Aerial crown-view tile of a tropical tree (Barro Colorado Island, Panama), acquired 20240918:
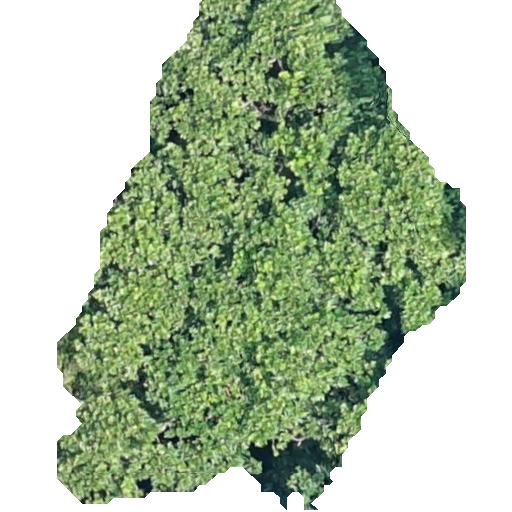
Species: Anacardium excelsum
GBIF accepted scientific name: Anacardium excelsum
Crown area: 226.048 m²